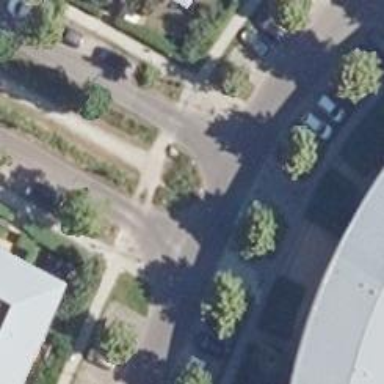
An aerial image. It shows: Residential road with separate sidewalks. Street-side perpendicular parking lanes are available on both sides of the road.